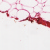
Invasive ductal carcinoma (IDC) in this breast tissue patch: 0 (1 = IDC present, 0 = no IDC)